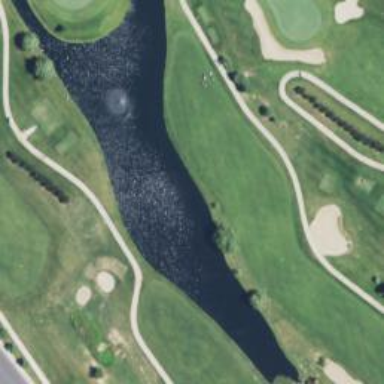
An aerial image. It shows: View of golf hole.